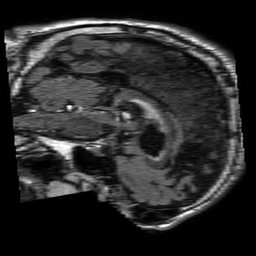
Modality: FLAIR
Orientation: sagittal
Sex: male
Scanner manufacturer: philips
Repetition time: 11 s
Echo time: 0.125 s